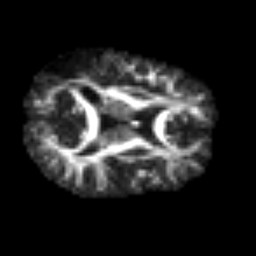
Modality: FA
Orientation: axial
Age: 39
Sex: female
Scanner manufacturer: siemens
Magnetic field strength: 3 T
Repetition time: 3.2 s
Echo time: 0.081 s